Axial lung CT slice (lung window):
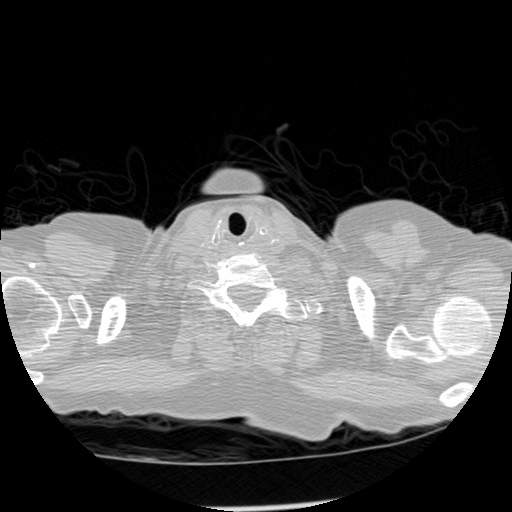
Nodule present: no